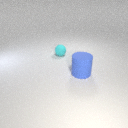
small cyan rubber sphere behind large blue rubber cylinder